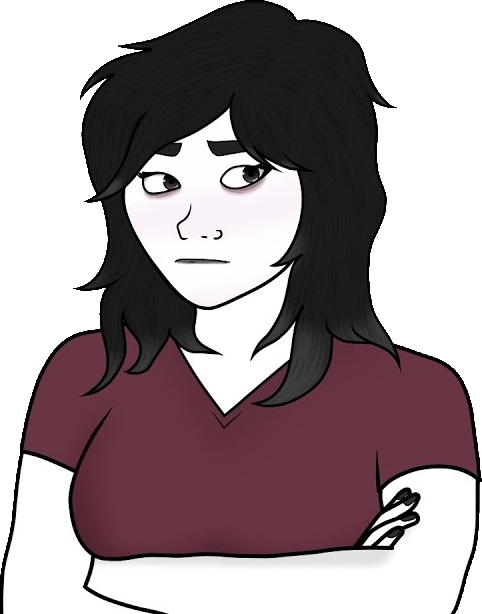
Label: 5_Doomer_Girl